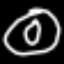
Label: donut